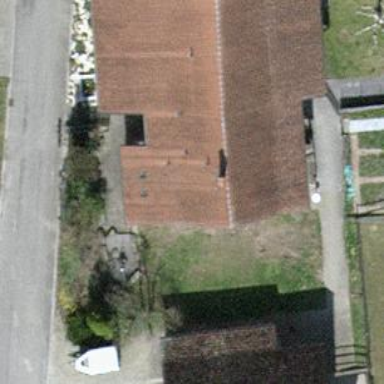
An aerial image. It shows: Gabled roof farm building.